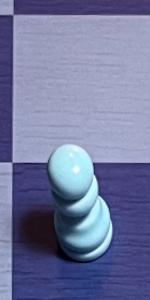
Label: Pawn_White